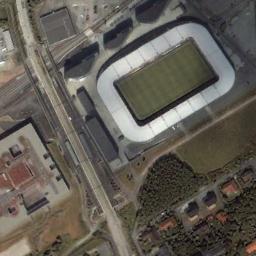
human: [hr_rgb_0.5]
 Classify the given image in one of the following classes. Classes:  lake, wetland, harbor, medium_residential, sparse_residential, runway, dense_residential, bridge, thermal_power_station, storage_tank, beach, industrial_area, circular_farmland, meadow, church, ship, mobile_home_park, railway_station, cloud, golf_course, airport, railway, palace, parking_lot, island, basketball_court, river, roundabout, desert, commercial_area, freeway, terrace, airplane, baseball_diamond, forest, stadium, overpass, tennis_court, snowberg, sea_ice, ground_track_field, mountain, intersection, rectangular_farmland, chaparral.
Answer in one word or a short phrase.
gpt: stadium